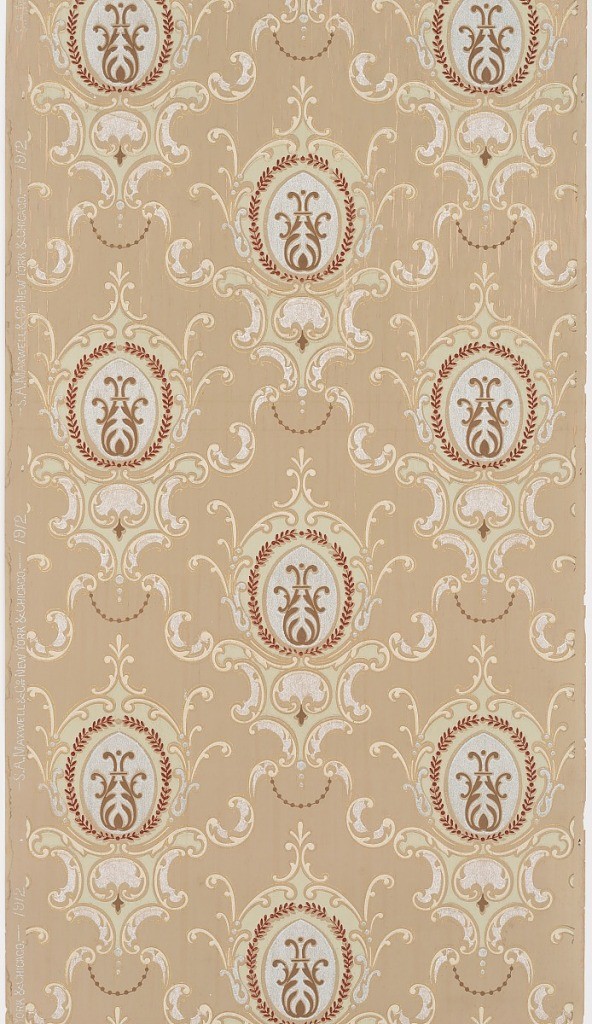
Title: Sidewall
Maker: Maxwell & Co., S.A., Chicago, Illinois, USA
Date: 1905–1915
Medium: Machine-printed paper, liquid mica
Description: Repeating floral medallion motif. Printed in white mica, burgundy and light green on light brown ground.